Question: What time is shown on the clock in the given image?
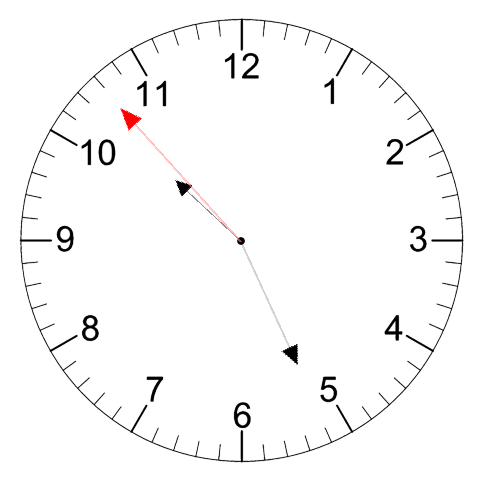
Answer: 10:25:53